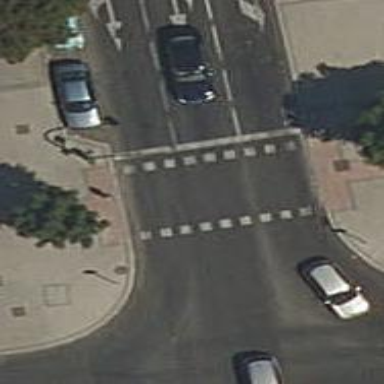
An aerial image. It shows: Road crossing with traffic signals.